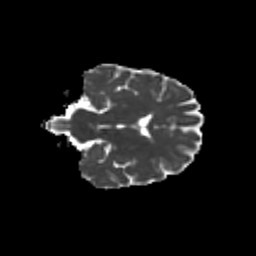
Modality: MD
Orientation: coronal
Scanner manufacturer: siemens
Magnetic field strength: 3 T
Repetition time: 9.2 s
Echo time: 0.084 s